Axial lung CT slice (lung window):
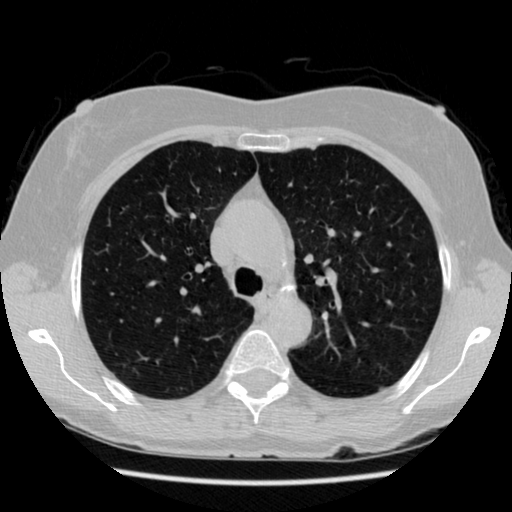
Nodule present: no